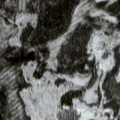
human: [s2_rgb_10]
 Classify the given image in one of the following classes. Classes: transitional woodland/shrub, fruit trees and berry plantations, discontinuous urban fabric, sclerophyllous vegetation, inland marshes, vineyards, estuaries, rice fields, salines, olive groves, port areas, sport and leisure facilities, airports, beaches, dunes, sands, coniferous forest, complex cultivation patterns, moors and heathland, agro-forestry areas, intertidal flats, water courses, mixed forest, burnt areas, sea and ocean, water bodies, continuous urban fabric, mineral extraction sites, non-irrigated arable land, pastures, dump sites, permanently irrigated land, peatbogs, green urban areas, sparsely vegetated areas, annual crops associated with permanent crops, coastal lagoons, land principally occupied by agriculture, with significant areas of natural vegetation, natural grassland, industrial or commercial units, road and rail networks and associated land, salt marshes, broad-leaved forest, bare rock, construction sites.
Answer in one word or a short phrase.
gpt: coniferous forest, transitional woodland/shrub